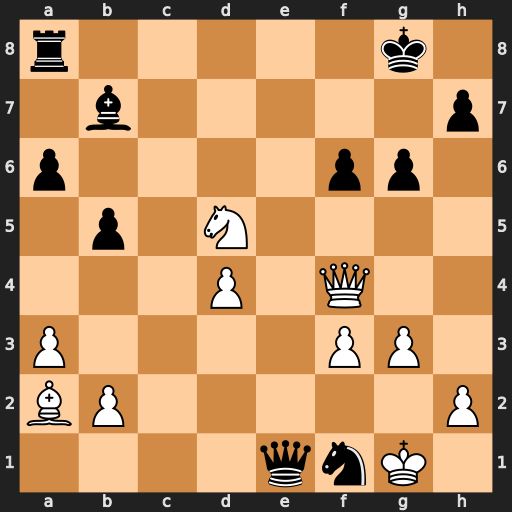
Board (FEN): r5k1/1b5p/p4pp1/1p1N4/3P1Q2/P4PP1/BP5P/4qnK1
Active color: w
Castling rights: -
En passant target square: -
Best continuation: Nc7+ Kg7 Ne6+